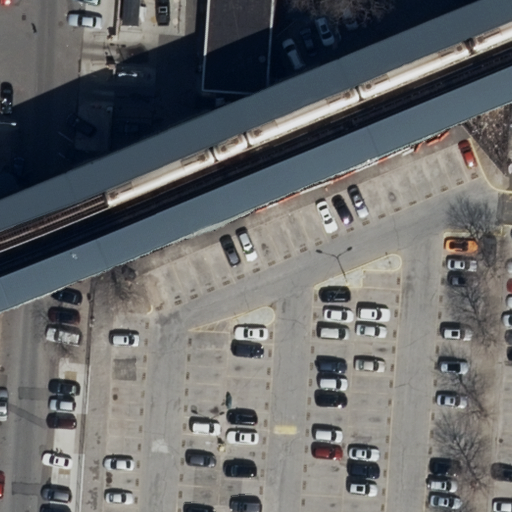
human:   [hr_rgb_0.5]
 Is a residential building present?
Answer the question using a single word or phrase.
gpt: yes

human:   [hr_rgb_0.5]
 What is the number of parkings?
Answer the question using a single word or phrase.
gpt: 1

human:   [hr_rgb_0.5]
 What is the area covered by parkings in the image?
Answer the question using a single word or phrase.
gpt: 525m2

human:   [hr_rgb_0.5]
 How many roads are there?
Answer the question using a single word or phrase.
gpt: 4

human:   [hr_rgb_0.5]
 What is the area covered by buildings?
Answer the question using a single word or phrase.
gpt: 231m2

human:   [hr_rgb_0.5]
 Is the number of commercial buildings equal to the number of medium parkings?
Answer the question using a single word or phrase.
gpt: yes

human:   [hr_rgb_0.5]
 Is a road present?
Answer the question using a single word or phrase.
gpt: yes

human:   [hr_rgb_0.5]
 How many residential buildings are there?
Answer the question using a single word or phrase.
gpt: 1

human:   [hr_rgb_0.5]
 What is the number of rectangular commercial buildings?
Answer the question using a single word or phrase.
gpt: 0

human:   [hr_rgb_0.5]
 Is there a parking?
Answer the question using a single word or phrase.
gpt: yes

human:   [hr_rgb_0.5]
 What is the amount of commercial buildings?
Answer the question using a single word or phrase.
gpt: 0

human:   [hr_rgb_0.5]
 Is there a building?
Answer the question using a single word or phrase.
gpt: yes

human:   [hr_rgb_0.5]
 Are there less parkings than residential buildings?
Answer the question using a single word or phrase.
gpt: no

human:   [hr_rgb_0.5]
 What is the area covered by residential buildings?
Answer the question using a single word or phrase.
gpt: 231m2

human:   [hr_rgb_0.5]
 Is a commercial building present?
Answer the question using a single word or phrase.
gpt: no

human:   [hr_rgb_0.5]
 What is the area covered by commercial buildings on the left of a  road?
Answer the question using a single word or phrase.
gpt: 0m2

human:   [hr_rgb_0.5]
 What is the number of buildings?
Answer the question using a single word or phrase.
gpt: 1

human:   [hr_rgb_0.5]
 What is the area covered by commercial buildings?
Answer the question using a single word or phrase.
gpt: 0m2

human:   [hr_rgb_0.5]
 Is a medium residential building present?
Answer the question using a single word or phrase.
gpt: yes

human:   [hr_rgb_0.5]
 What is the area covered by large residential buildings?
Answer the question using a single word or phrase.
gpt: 0m2

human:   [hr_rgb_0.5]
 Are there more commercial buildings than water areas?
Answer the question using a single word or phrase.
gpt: no

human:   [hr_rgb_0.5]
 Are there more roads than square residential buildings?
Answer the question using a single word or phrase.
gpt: yes

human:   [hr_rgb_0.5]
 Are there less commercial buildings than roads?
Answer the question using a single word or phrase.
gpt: yes

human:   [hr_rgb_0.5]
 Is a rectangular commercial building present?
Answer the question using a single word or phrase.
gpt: no

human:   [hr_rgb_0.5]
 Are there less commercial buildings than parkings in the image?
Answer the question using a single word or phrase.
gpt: yes

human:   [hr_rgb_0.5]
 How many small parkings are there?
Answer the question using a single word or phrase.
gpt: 0

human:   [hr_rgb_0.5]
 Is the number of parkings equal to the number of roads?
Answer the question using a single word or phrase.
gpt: no

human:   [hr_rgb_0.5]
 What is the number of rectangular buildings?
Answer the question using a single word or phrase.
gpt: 1

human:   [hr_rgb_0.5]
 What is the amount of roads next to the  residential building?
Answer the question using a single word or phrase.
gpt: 4

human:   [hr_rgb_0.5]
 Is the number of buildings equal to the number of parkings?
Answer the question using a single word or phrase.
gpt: yes

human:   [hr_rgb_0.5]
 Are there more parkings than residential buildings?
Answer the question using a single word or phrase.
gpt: no

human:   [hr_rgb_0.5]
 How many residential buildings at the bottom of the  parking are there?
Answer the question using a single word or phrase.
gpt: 0

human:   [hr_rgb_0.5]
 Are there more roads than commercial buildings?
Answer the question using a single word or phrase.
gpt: yes

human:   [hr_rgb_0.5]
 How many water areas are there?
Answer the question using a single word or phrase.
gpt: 0

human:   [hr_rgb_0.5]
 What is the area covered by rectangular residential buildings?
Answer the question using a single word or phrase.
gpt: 231m2

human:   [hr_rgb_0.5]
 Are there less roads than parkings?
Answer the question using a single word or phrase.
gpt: no

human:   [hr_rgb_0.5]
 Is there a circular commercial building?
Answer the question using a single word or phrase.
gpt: no

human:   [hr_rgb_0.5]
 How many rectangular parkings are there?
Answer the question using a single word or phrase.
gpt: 1

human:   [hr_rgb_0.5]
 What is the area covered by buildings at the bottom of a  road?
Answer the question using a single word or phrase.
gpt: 0m2

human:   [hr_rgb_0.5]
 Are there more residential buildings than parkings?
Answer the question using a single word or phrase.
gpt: no

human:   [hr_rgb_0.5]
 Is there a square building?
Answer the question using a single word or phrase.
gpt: no

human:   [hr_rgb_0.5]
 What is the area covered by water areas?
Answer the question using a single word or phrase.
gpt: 0m2

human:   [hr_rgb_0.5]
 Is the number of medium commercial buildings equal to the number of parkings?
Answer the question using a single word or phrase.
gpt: no

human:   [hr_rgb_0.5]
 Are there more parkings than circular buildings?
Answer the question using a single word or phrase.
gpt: yes

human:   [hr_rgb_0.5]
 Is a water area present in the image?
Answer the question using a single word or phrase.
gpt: no

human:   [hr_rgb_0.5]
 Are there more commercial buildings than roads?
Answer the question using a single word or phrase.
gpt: no

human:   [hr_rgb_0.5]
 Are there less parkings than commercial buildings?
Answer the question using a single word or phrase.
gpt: no

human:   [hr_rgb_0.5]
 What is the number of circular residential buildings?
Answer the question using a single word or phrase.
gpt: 0

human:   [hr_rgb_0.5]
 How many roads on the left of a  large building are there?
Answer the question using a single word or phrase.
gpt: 0

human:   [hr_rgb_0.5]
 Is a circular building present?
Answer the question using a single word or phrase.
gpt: no

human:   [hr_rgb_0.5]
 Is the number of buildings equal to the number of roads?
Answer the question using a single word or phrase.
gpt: no

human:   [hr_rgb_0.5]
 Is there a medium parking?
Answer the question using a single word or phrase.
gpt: no

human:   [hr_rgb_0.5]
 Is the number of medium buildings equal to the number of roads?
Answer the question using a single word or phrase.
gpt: no

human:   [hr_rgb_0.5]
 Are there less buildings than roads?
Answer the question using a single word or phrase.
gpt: yes

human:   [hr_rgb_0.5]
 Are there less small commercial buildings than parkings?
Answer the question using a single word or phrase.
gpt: yes

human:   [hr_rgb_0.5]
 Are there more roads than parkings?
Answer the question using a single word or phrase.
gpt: yes

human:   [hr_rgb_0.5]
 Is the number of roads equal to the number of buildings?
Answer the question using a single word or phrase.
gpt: no

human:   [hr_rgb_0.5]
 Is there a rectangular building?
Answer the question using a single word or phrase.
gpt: yes

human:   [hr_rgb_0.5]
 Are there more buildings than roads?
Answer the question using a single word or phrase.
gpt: no

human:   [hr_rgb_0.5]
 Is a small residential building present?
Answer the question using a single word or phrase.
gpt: no

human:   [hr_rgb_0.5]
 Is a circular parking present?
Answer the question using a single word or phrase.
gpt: no

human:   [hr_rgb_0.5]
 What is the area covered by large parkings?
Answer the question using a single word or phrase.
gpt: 525m2

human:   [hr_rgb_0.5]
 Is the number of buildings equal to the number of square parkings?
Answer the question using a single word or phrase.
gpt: no

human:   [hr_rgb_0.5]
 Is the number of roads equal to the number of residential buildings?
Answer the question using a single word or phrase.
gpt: no